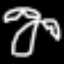
Label: palm tree